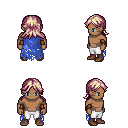
a pixel art fantasy rpg character, male body template, human, dark skin, blue tattered cape, white pants, white blonde loose hair, leather bracers, brown shoes, four views (front, back, left, right), 2x2 character sprite sheet, small pixel art, hard edges, no anti-aliasing